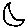
Label: moon